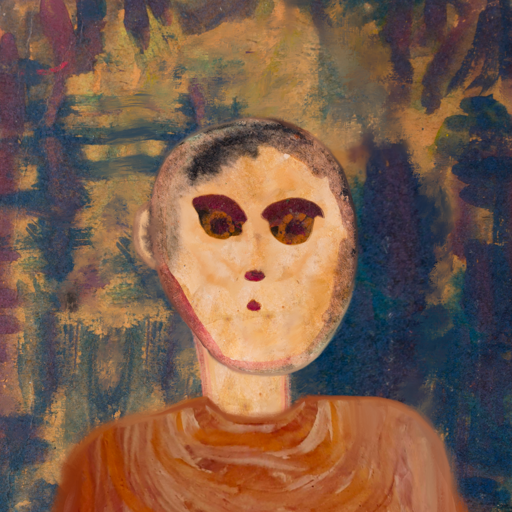
Background: InTheSun, Head And Neck Front: Childish, Face Front: Doll, Bust: Pious_Lady, Hair Front: Blank, Head Accessory: Blank, Second Necklace: Blank, Necklace: Blank, Baby: Blank